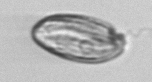
Label: Katodinium_or_Torodinium